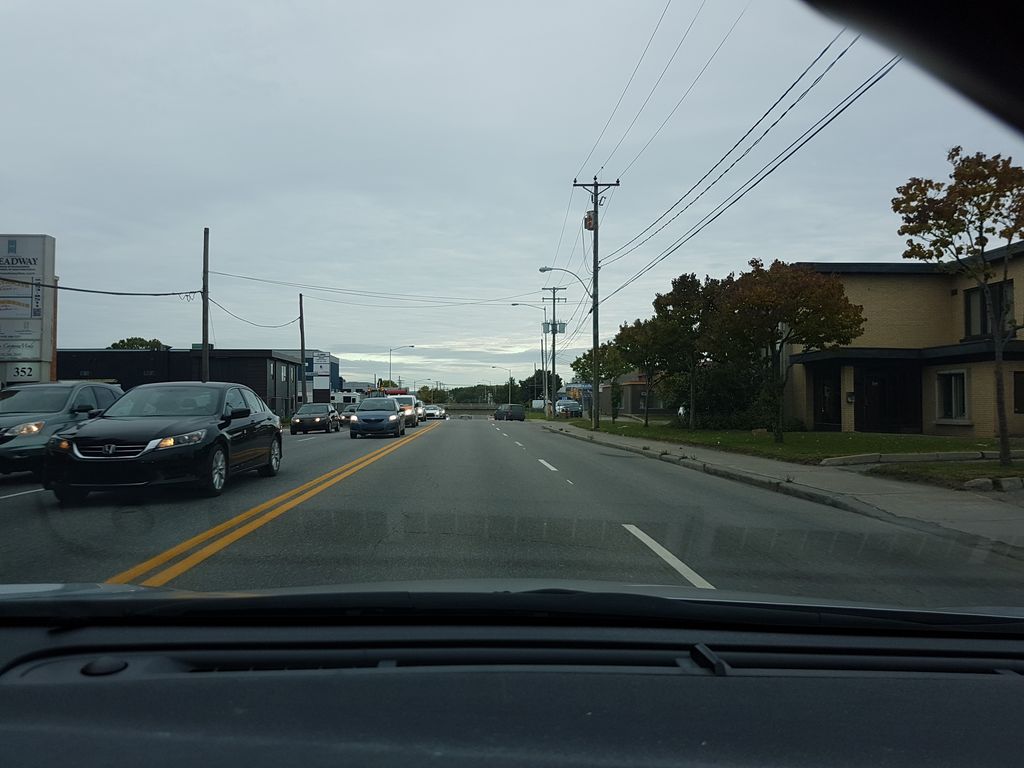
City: quebec_city